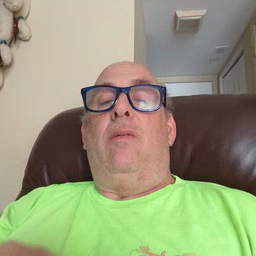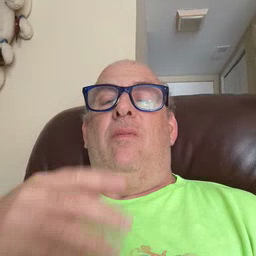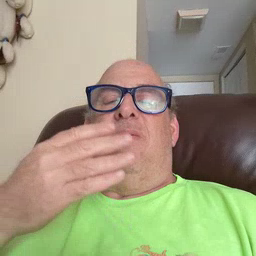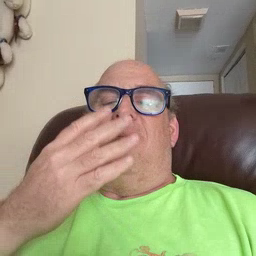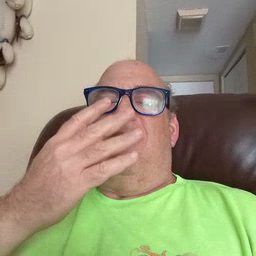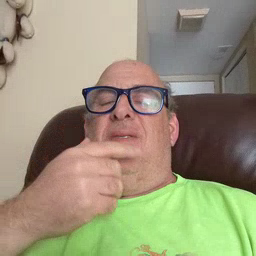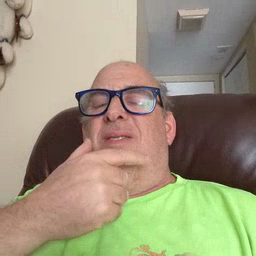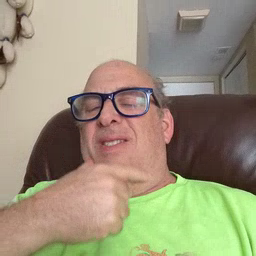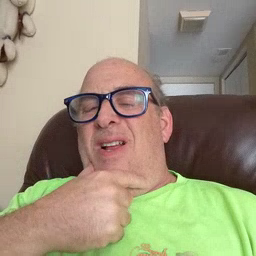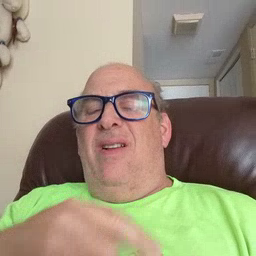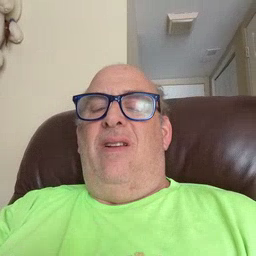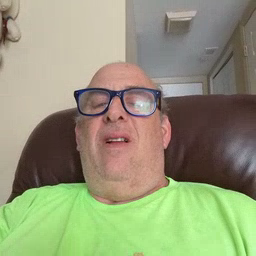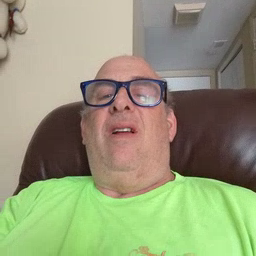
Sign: sad